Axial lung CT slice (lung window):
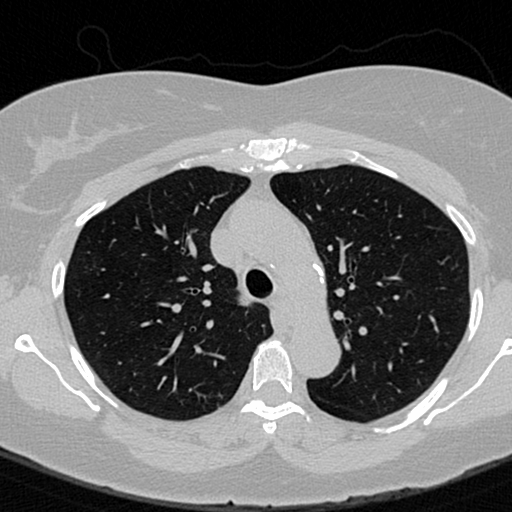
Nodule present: no